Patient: sex F, age 70
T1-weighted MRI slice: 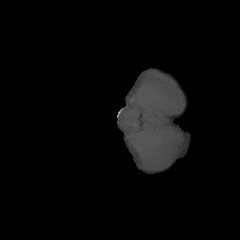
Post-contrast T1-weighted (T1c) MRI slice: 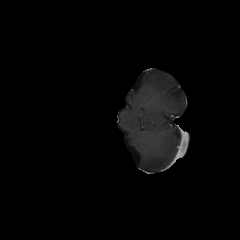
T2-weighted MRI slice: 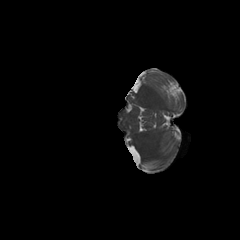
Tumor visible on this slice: no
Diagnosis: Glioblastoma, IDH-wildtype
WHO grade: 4